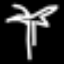
Label: palm tree